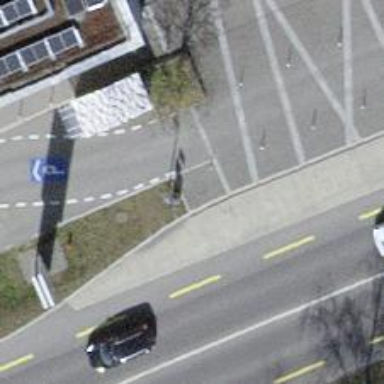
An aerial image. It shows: Platform for public transport on the road.